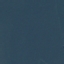
Label: Forest